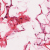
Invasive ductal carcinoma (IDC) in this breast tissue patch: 0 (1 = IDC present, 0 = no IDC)